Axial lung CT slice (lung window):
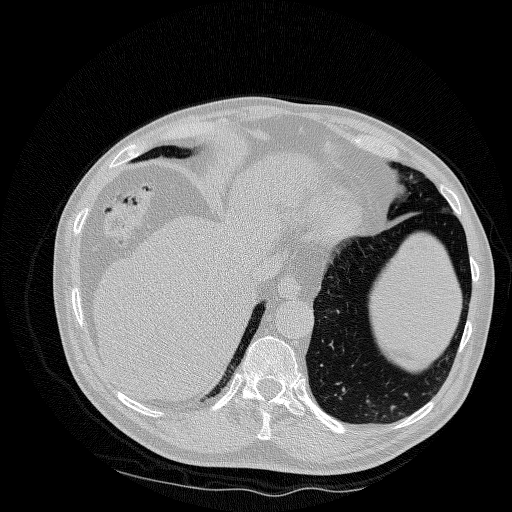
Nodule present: no